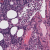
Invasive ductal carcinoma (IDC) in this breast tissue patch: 0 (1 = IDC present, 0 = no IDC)